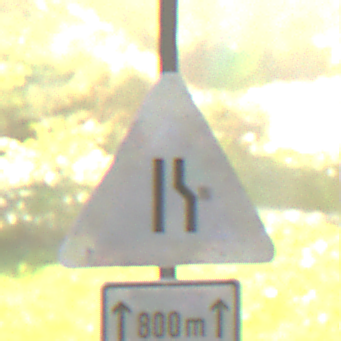
Verkehrszeichen: EinseitigVerengteFahrbahnRechts
Zusatzzeichen unten: LaengeEinerStrecke1
Umgebung: Outdoor, Nature
Tageszeit: SunriseSunset
Wetter: PartlyCloudy
Licht: Natural
Jahreszeit: NotSpecified
Kontrast: HighContrast